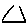
Label: triangle